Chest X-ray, PA view. Patient: 52 years old, sex F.
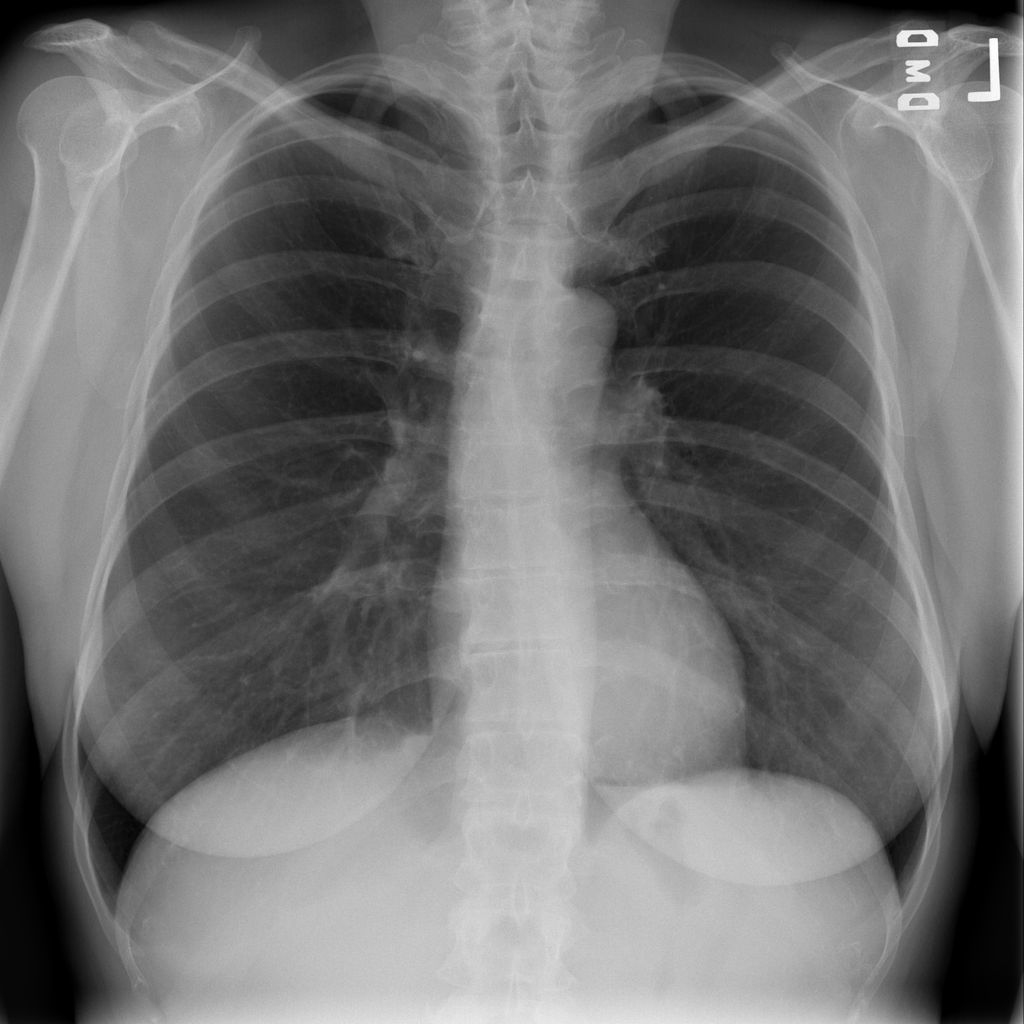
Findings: No Finding